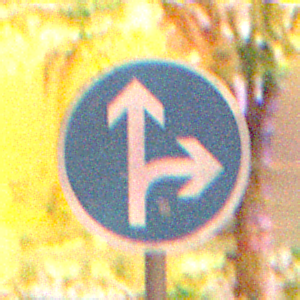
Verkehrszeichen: VorgeschriebeneFahrtrichtungGeradeausOderRechts
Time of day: Night
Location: Outdoor (Nature)
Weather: Clear
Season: NotSpecified
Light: Natural